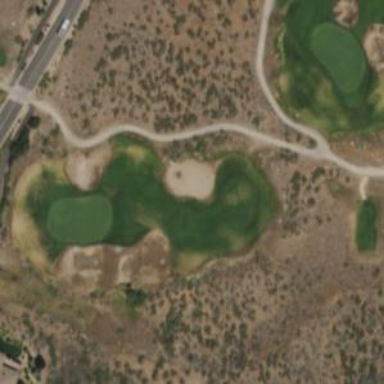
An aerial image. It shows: Service road designated as golf cart path.